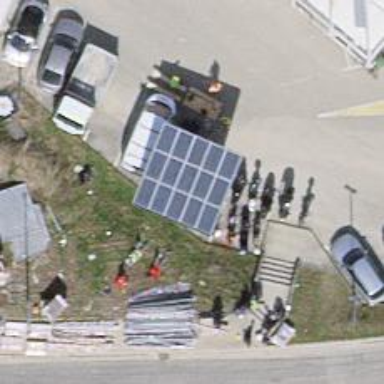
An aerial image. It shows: Charging station.